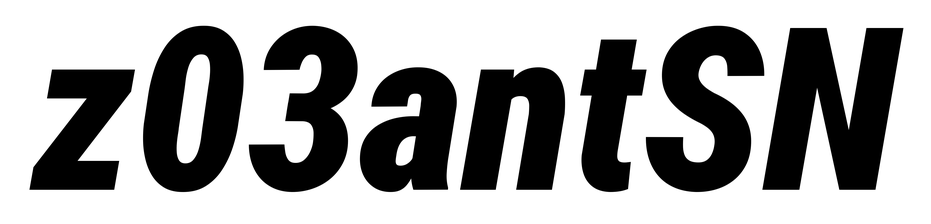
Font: Roboto-Italic_Condensed_Black_Italic